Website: bh-photo
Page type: customer-info-address
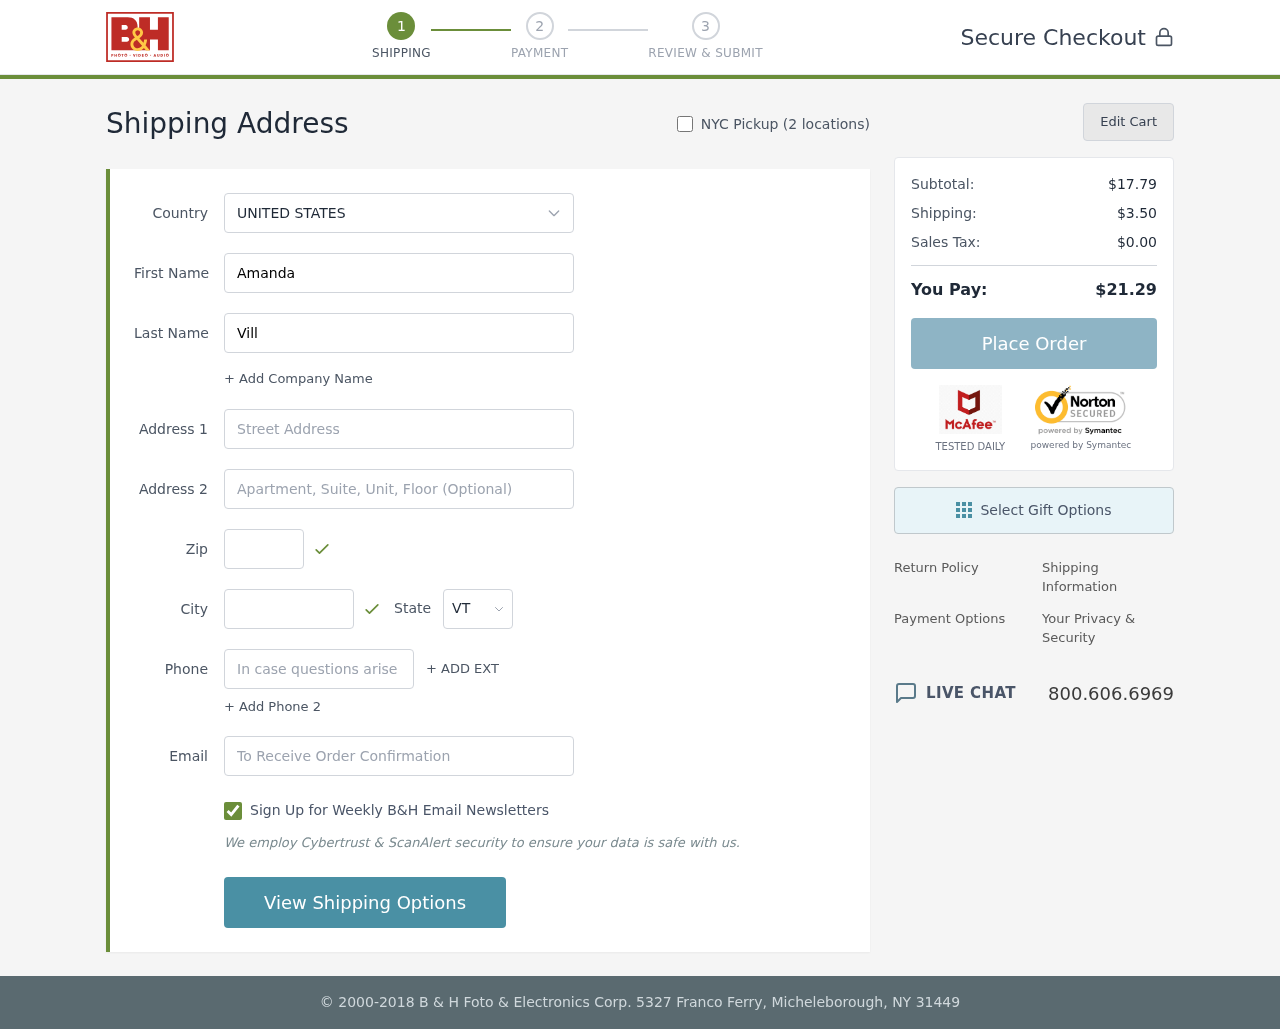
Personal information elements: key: PII_CITY
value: Port Tiffany
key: PII_COUNTRY
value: United States
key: PII_EMAIL
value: amandavillarreal@yahoo.com
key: PII_FIRSTNAME
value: Amanda
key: PII_LASTNAME
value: Villarreal
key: PII_PHONE
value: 3744516064
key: PII_POSTCODE
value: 55040
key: PII_STATE_ABBR
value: VT
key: PII_STREET
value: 8877 Dean Ports
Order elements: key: ORDER_SUBTOTAL
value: $17.79
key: ORDER_SHIPPING_COST
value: $3.50
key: ORDER_TAX
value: $0.00
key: ORDER_TOTAL
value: $21.29